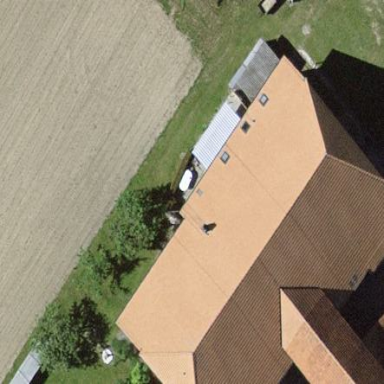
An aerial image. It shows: Farm building.